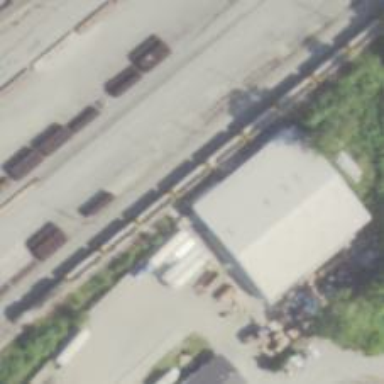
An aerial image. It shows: Railway yard.